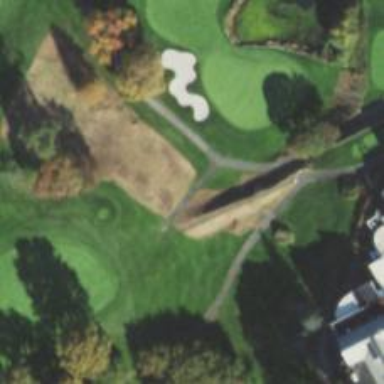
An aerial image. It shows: Path used for both walking and golf.